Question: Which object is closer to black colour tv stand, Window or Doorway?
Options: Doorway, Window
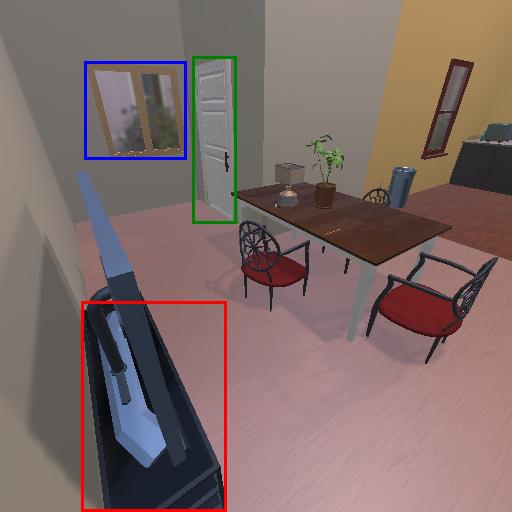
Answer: Doorway